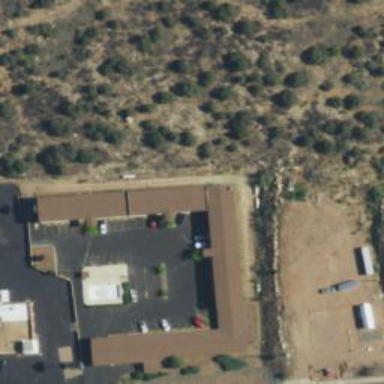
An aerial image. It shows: Hotel building.